Question: I already have found HTML5, PHP icons to use in project (on website). The HTML5 icon is on W3C site and PHP icon is on php.net site. But how about JS, CSS icons? Because I have found this JavaScript icon: , but I don't know: can I use it or not? And one more question: is there CSS/JS/HTML5 file icon? I have found only PHP file icon.
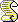
Answer: There is probably no "official" icon, because there is no body officially "governing" JavaScript. See also <URL>.
Interestingly, the <URL> shows this logo, which I'd personally never seen before:

this is a semi official icon as said in <URL>.
In response to your second question: I guess if I must choose then I would go for any icon in my existing house style with these two features:
Capitals "JS"
Indication that the icon's about code
To add to this, see there's this related icon:
JScript: Microsoft's implementation of ECMAScript
## update
Wikipedia has removed the icon from their article on JS, however, this is still the top result in google search and I have found no other JS icon